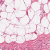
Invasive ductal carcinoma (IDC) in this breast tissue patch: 0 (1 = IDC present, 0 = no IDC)